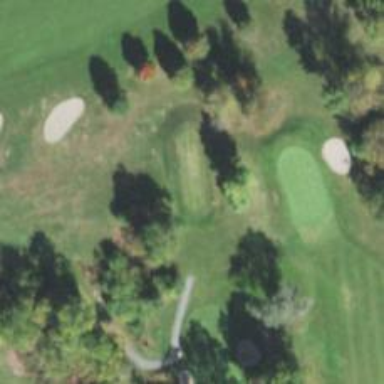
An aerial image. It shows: Golf tee.